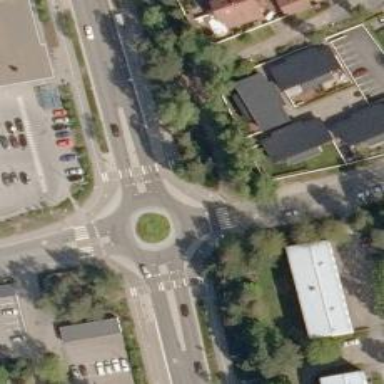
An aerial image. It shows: Secondary road with asphalt surface leading to roundabout junction.